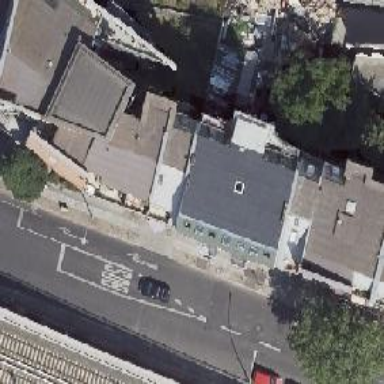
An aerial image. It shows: Part of building.